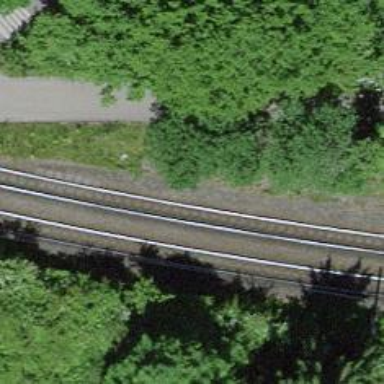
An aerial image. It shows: Tram railway with one track and electrified contact line.